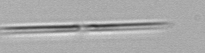
Label: Pseudo-nitzschia